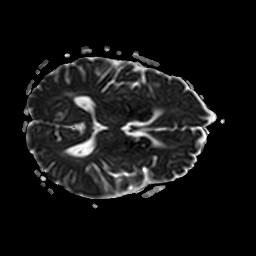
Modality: ADC
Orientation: axial
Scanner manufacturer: philips
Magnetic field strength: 3 T
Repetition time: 3.745 s
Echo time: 0.05989 s